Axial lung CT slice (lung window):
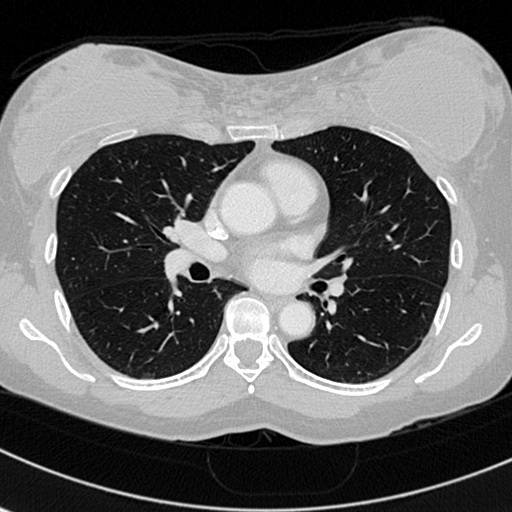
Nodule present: no